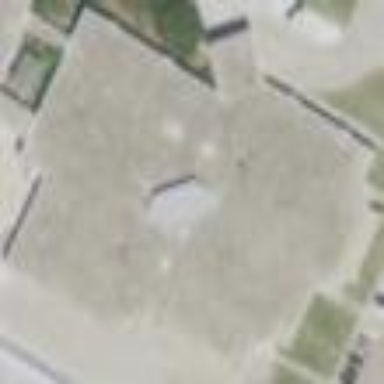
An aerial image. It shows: Part of building that is school.